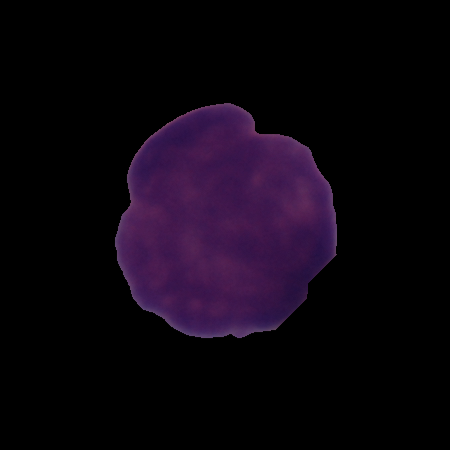
Label: cancer